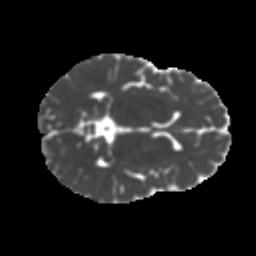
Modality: MD
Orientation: axial
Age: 10
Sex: female
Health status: ill
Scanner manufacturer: ge
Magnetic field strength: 3 T
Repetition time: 6.752 s
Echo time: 0.079 s